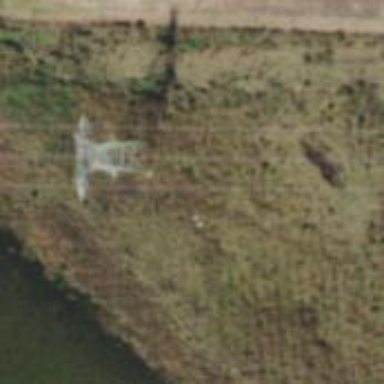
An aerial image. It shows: Lattice structure tower used for power transmission.